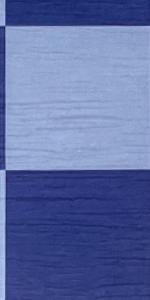
Label: Empty